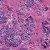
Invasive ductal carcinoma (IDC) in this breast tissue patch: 0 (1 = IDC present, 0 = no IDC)